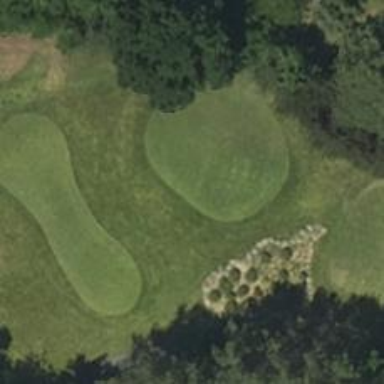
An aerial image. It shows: Golf tee.